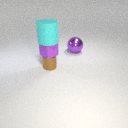
small brown metal cylinder below large cyan rubber cylinder